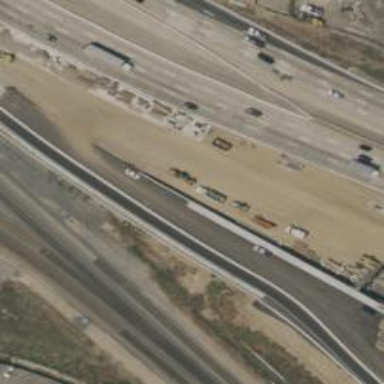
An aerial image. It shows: Motorway link.